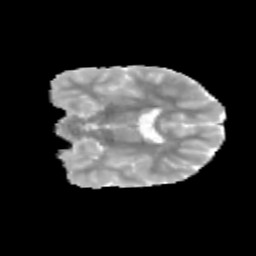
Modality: MD
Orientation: coronal
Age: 10
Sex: male
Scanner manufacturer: siemens
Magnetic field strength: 3 T
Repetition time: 3.8 s
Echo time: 0.07 s